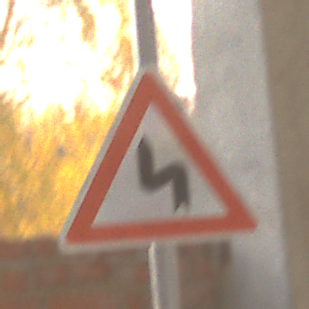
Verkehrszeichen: DoppelkurveZunaechstLinks
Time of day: SunriseSunset
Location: Roofed (Suburban)
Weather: Clear
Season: NotSpecified
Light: Natural